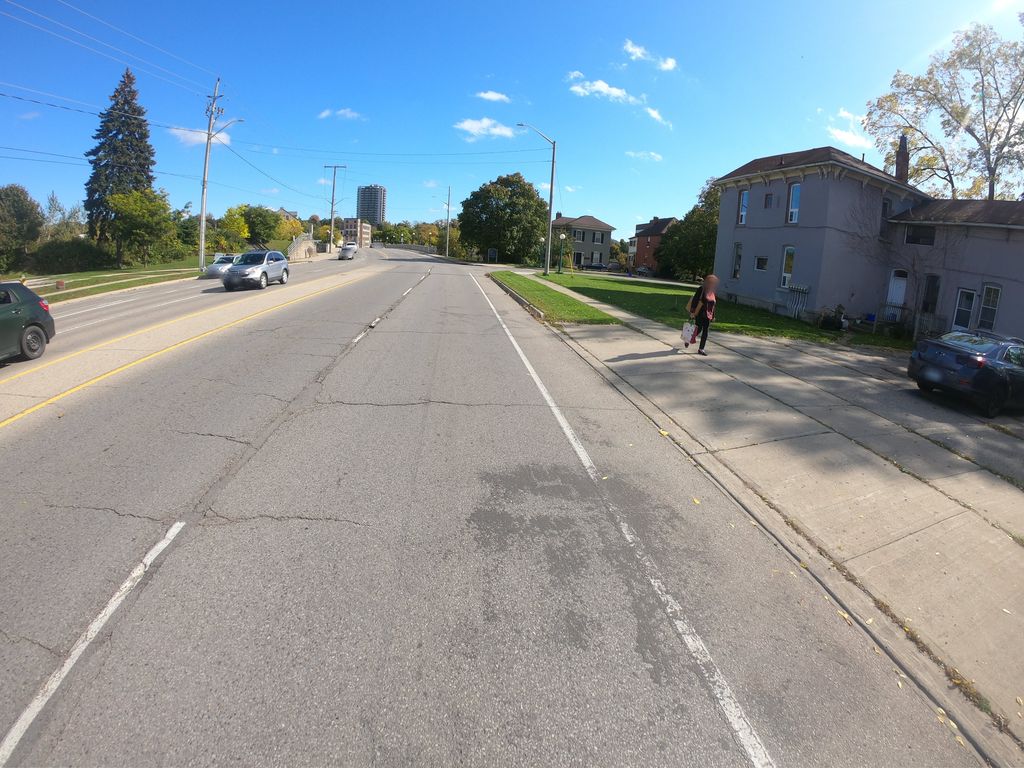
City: kitchener-waterloo